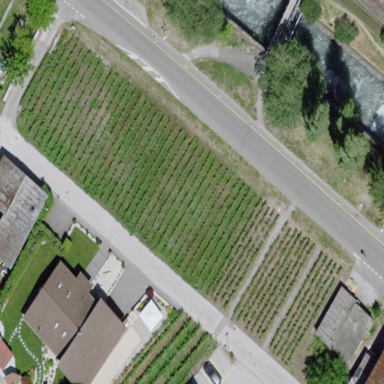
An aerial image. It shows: Vineyard.